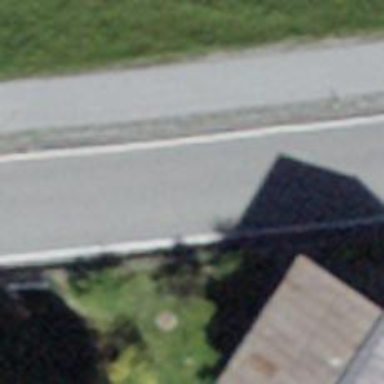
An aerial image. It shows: Tertiary road with asphalt surface.